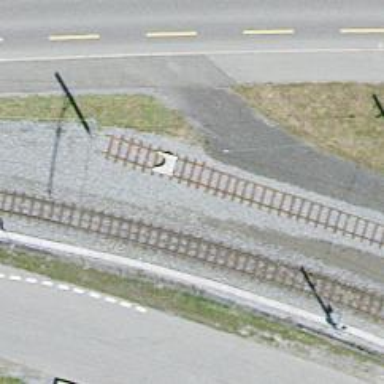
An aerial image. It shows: Railway buffer stop.